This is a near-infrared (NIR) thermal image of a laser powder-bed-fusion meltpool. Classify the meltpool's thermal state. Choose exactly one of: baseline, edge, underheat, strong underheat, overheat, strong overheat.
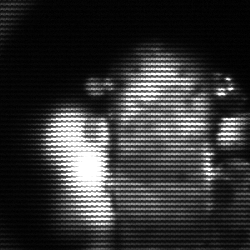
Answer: strong underheat